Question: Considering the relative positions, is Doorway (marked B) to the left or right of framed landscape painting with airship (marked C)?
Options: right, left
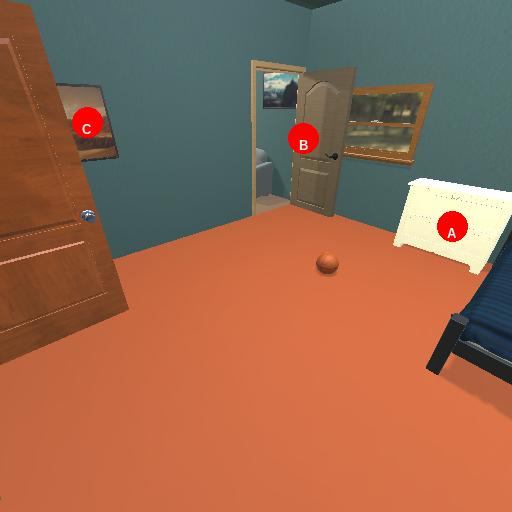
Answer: right